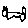
Label: cat